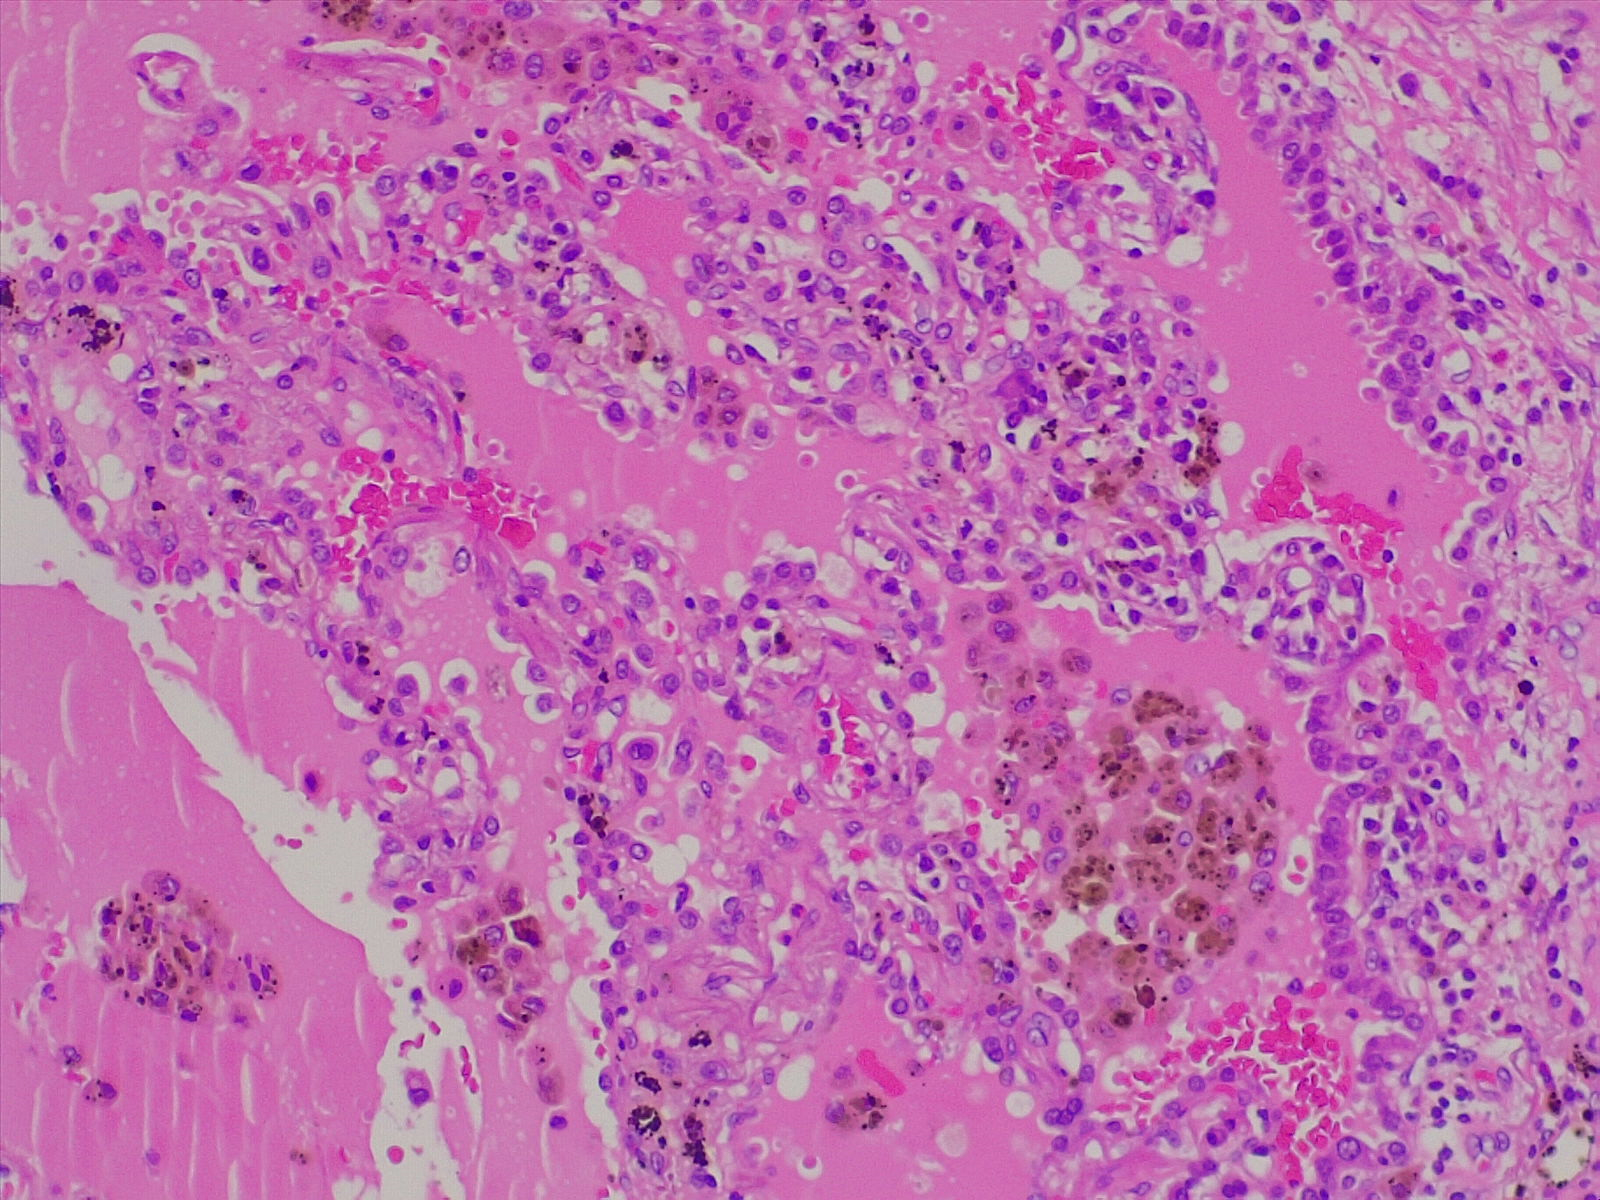
Label: normal lung tissue